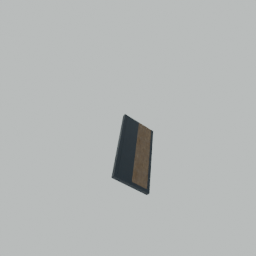
Label: architecture